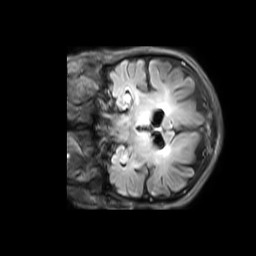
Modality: FLAIR
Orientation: coronal
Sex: female
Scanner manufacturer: philips
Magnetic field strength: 3 T
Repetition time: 11 s
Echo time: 0.12 s